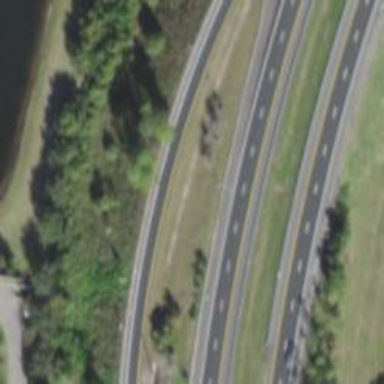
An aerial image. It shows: Motorway link road with diamond junction.